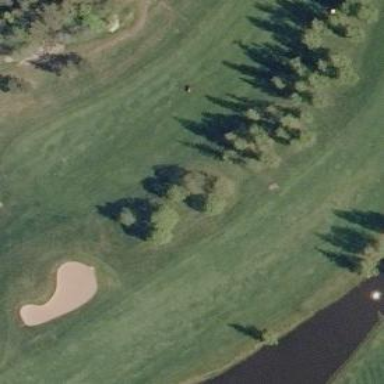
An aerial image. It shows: Grassy area designated as golf fairway.